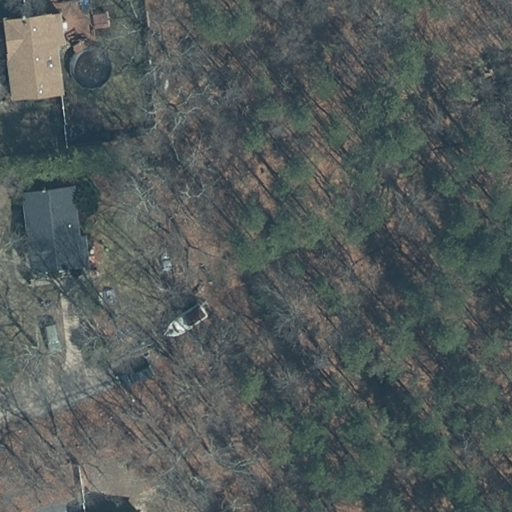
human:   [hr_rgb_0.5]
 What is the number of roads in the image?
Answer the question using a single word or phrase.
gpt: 1

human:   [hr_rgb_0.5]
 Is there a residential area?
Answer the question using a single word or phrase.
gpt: yes

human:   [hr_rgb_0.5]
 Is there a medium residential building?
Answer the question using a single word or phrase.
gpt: yes

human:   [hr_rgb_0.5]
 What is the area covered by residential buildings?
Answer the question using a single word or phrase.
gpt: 384m2

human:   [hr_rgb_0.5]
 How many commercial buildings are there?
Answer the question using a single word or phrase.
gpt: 0

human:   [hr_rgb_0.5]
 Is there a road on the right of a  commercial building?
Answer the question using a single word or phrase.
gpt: no

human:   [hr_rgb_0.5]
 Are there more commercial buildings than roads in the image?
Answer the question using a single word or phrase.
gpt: no

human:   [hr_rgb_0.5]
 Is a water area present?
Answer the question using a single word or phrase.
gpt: no

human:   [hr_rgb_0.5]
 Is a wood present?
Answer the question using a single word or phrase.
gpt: yes

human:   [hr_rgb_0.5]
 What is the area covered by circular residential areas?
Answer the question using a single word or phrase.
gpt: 0m2

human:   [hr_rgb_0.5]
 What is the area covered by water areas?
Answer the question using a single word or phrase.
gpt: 0m2

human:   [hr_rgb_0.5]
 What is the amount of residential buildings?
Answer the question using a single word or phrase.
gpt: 2

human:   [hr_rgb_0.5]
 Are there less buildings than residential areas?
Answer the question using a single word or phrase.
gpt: no

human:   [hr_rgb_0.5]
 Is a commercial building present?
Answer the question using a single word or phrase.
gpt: no

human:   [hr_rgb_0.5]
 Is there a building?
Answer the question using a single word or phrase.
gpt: yes

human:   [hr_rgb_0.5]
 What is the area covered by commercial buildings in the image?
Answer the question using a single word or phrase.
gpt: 0m2

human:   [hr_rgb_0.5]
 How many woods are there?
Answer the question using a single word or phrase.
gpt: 1

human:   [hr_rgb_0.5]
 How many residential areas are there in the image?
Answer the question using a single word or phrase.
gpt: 1

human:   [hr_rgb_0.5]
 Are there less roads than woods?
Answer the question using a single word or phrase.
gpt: no

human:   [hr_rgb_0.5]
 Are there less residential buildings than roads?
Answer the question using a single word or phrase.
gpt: no

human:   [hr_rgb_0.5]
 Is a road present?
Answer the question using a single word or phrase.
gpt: yes

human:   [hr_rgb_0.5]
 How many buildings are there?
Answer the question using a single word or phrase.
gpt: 2

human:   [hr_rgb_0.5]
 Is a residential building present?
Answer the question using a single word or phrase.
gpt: yes

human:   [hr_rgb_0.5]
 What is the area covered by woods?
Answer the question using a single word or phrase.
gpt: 5095m2

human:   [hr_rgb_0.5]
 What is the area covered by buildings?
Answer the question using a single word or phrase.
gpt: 384m2

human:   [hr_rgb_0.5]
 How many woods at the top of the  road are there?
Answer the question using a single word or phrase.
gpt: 0

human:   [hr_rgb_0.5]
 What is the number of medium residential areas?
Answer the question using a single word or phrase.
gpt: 0

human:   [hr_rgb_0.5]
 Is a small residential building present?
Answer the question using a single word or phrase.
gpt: no

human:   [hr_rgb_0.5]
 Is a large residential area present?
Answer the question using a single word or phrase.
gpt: yes

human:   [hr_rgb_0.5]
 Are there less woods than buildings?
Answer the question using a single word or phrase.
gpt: yes

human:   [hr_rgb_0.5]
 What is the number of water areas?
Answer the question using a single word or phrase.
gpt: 0

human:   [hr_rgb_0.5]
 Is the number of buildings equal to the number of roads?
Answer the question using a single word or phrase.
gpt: no

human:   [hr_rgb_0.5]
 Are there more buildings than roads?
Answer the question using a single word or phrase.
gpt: yes

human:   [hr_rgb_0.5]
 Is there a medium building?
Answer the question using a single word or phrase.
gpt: yes

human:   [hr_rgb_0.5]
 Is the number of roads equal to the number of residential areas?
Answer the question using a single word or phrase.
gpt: yes

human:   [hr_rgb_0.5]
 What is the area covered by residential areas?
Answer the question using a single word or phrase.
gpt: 10656m2

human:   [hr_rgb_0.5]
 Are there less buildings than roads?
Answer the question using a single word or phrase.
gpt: no

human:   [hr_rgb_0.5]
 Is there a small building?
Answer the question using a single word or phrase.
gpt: no

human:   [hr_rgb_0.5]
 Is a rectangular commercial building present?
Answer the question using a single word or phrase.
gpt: no

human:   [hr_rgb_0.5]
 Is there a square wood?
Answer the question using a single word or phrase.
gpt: no

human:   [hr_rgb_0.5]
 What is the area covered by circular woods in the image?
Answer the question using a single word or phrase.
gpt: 0m2

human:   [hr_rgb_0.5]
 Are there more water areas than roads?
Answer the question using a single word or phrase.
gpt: no

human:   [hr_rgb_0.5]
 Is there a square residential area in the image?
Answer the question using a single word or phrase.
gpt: no

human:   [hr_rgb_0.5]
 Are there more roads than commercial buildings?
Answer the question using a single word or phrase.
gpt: yes

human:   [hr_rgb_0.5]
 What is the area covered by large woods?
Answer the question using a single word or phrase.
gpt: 5095m2

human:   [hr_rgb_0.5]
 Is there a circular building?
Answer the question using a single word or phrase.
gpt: no

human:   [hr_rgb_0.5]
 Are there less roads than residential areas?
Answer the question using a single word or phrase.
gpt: no

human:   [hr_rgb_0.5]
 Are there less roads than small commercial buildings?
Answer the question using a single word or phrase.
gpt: no

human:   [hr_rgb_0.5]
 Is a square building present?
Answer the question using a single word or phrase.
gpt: no

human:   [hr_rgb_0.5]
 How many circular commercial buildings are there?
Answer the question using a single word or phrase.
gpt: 0

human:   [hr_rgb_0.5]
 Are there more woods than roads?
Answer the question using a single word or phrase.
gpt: no

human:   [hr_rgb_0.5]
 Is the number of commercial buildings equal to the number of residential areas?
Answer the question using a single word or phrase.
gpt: no

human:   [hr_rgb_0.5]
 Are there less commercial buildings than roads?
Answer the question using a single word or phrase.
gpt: yes

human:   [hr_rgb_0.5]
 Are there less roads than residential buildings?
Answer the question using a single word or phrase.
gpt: yes

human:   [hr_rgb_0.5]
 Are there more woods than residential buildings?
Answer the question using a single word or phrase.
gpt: no

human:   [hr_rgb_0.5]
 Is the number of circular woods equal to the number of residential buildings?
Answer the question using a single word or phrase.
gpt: no

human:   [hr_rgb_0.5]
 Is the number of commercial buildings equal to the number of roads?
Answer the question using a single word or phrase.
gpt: no

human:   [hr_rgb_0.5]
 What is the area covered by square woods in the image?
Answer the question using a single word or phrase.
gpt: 0m2

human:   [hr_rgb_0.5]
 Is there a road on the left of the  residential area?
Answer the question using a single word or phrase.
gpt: no

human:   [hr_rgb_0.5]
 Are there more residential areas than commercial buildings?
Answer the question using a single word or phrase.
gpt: yes

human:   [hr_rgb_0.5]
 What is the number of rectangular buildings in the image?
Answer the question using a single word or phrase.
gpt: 2

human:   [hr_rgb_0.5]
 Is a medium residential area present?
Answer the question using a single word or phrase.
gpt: no

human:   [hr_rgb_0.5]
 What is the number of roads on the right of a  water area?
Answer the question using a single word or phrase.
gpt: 0

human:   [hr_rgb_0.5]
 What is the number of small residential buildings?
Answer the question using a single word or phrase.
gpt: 0